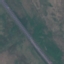
Label: Highway